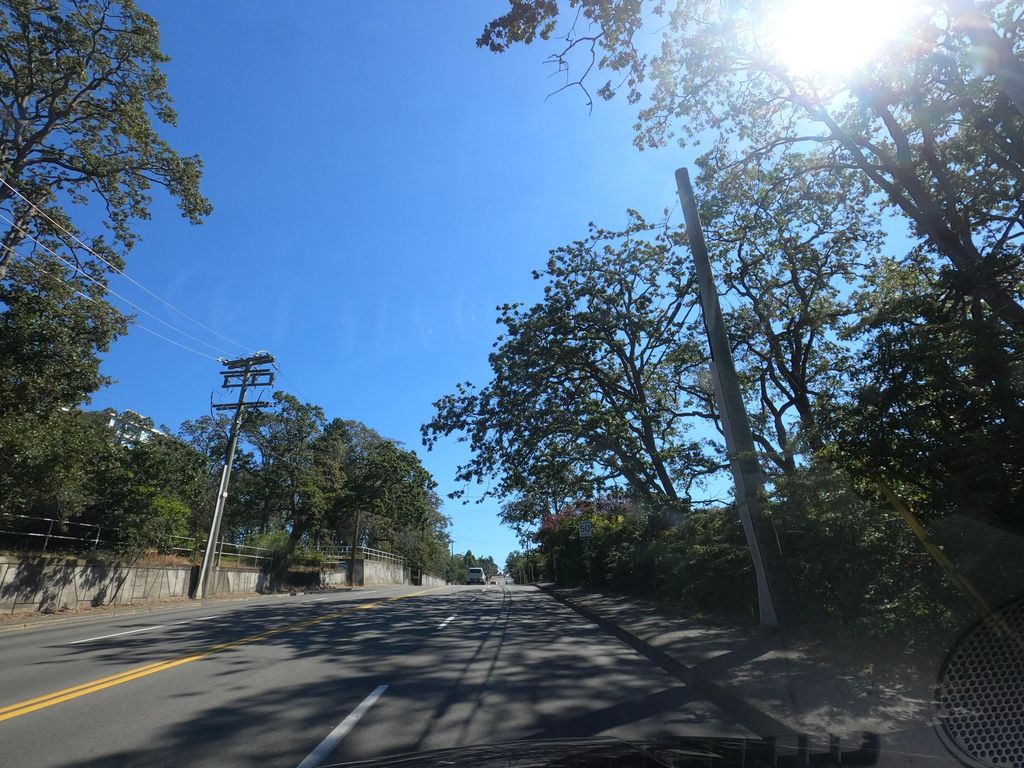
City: victoria